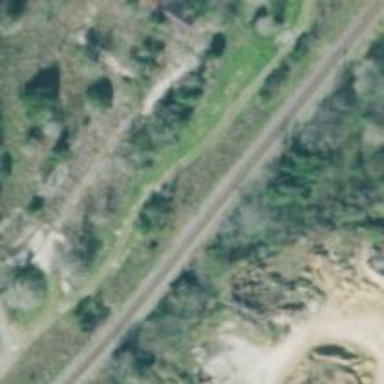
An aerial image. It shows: Abandoned railway.